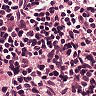
Metastatic tissue present: no